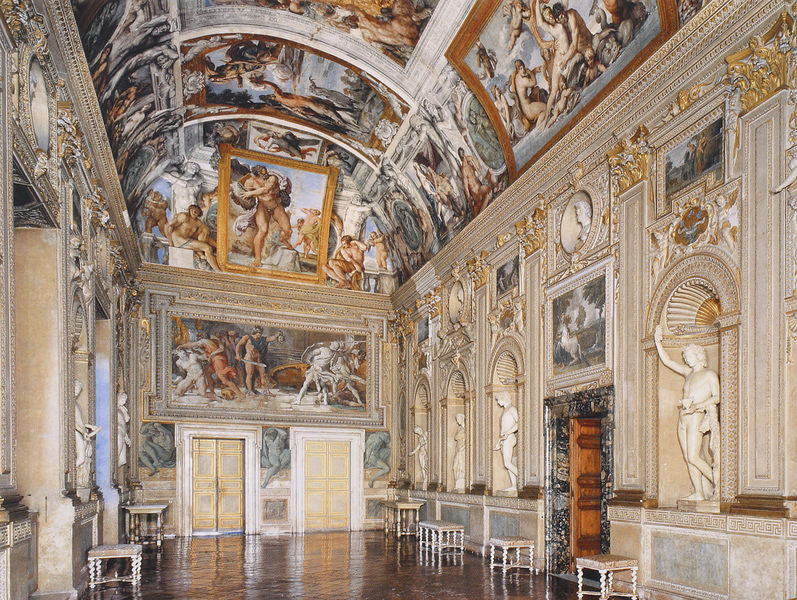
Titel: Deckenfresken der Galleria Farnese
Künstler: Annibale Carracci
Standort: Rom, Palazzo Farnese (EU - I - Latium)
Schlagwörter: flügel, kampf, nackt, bunt, marmor, männer, raum, tür, schloss, malerei, architektur, barock, rahmen, bild, innenraum, spiegelung, boden, gold, sessel, decke, innen, renaissance, skulptur, statue, farbig, bilder, bilderrahmen, türen, parkett, hocker, saal, wandmalerei, stuck, halle, foto, nische, gewölbe, palast, schwert, bänke, rom, skulpturen, statuen, residenz, krieger, fresken, kapelle, muschel, deckengemälde, fresko, museum, amor, leier, fresco, wandnische, gallerie, griechische mythologie, michelangelo, deckenmalerei, tonnengewölbe, sagen, blattgold, bachus, historien, heldensaal, sesidenz